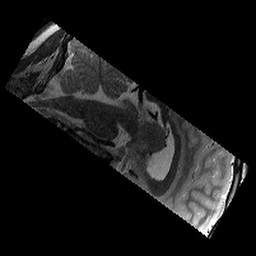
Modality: T2w
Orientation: sagittal
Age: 10
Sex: male
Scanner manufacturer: siemens
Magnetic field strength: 3 T
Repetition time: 9.23 s
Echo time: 0.067 s